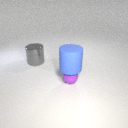
small purple rubber sphere below large blue rubber cylinder